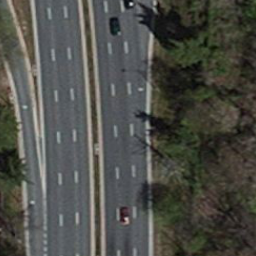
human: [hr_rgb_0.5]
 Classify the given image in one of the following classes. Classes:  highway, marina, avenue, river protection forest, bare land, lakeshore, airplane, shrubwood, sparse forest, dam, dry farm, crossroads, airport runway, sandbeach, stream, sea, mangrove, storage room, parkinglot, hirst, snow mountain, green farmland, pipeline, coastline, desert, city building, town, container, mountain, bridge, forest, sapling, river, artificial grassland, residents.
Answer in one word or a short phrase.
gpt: highway